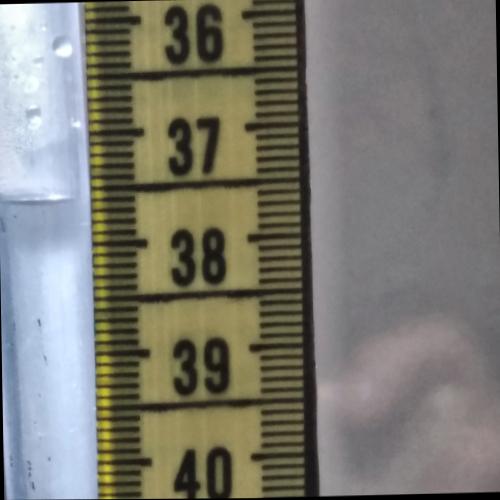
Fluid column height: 37.6 cm